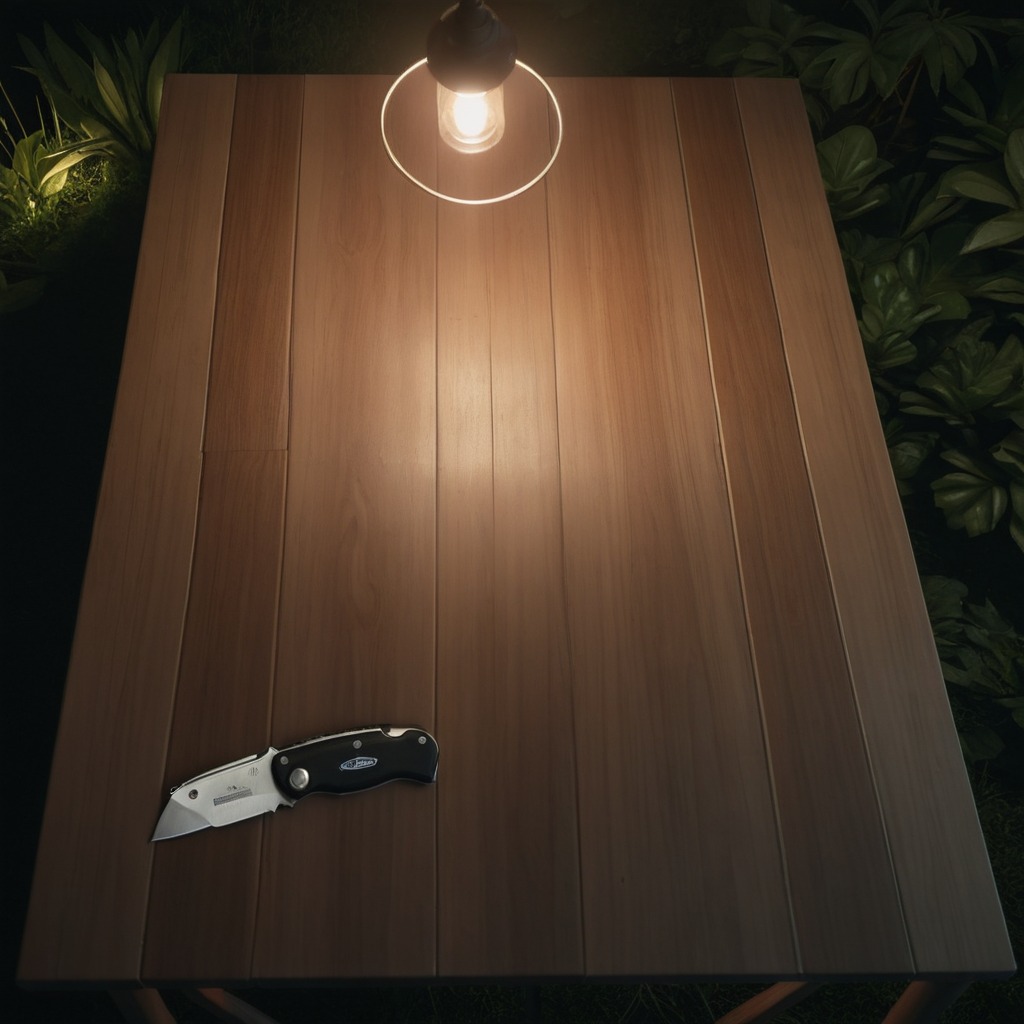
A utility knife is lying on the wooden table.